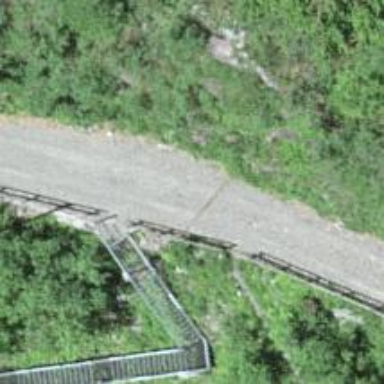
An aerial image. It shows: Set of steps on the road.